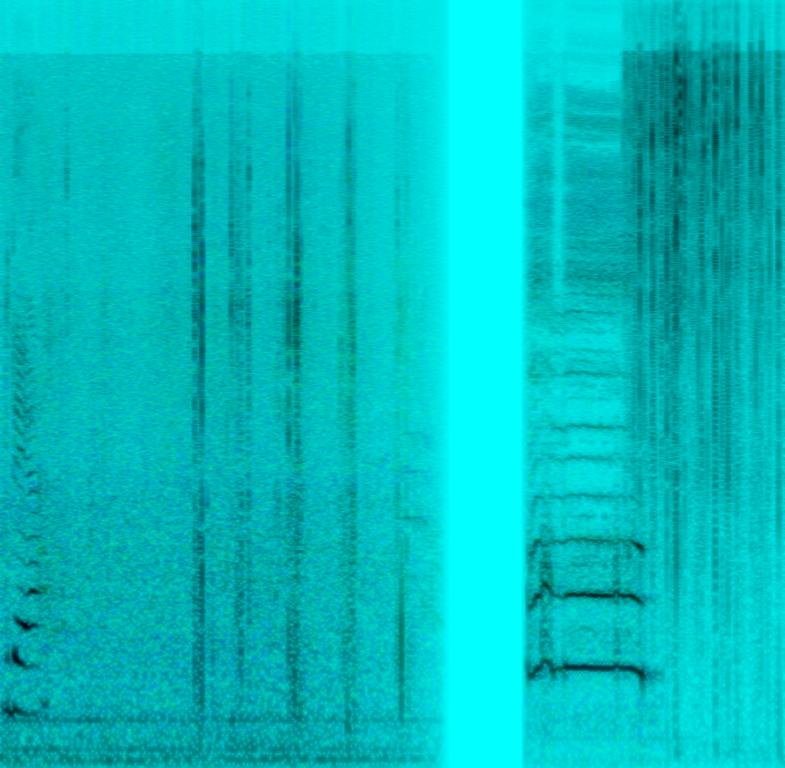
This clip features a combination of different parts. There are footsteps outdoors, the sound of peeling or squishiness, a muffled voice and rock music at the end. The rock music is hard rock music which features a grungy electric guitar and some simple punchy drumming.